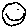
Label: smiley face